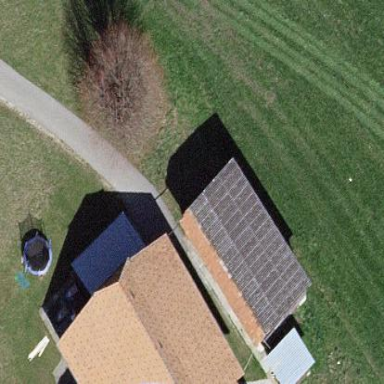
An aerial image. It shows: Shed.